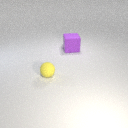
small yellow rubber sphere in front of large purple rubber cube